Question: I tried to make two columns having the same height, but it was not.

My html code:
'''
<!DOCTYPE html>
<html lang="en">
<head>
<meta charset="utf-8" />
<title>@ViewBag.Title</title>
<link href="~/favicon.ico" rel="shortcut icon" type="image/x-icon" />
<meta name="viewport" content="width=device-width" />
@Styles.Render("~/Content/css")
@Scripts.Render("~/bundles/modernizr")
@Scripts.Render("~/bundles/jquery")
<script type="text/javascript">
jQuery(document).ready(function () {
var divone = jQuery(".main-content").height();
var divtwo = jQuery(".sidebar").height();
var maxdiv = Math.max(divone, divtwo);
jQuery(".main-content").height(maxdiv);
jQuery(".sidebar").height(maxdiv);
});
</script>
</head>
<body>
@RenderBody()
<header>
<h1>Document Heading</h1>
<div class="nav">
<ul class="menu">
<li>@Html.ActionLink("Home", "Index", "Home")</li>
<li>@Html.ActionLink("About", "About", "Home")</li>
<li>@Html.ActionLink("Contact", "Contact", "Home")</li>
<li>@Html.ActionLink("Sermon", "Sermon", "Home")</li>
</ul>
</div>
</header>
<div class="main-content">
<h2>Column 1</h2>
<p>Lorem ipsum dolor sit amet, consectetuer adipiscing elit...</p>
</div>
<div class="sidebar">
<h2>Column 2</h2>
<p>Lorem ipsum dolor sit amet, consectetuer adipiscing elit...</p>
<ul>
<li><a href="#">Link 1</a></li>
<li><a href="#">Link 2</a></li>
</ul>
</div>
<footer>FOOTER</footer>
</body>
</html>
'''
It is the asp.net mvc 4 _Layout.cshtml. The partial css is:
'''
body {
font-size: .85em;
font-family: "Segoe UI" , Verdana, Helvetica, Sans-Serif;
margin: 0;
padding: 0;
background-color: #CCCCFF;
}
.main-content
{
float: left;
width: 60%;
margin-left: 5%;
}
.sidebar
{
float: right;
width: 35%;
background-color: #00FFFF;
}
footer
{
margin: 0px;
clear: both;
background-color: #FF6600;
font-size: .8em;
text-align: center;
height: 50px;
position: absolute;
bottom: 0;
width: 100%;
padding-top: 20px;
}
'''
Why the two columns have different height even they are enforced to be equal by jquery?
<URL>
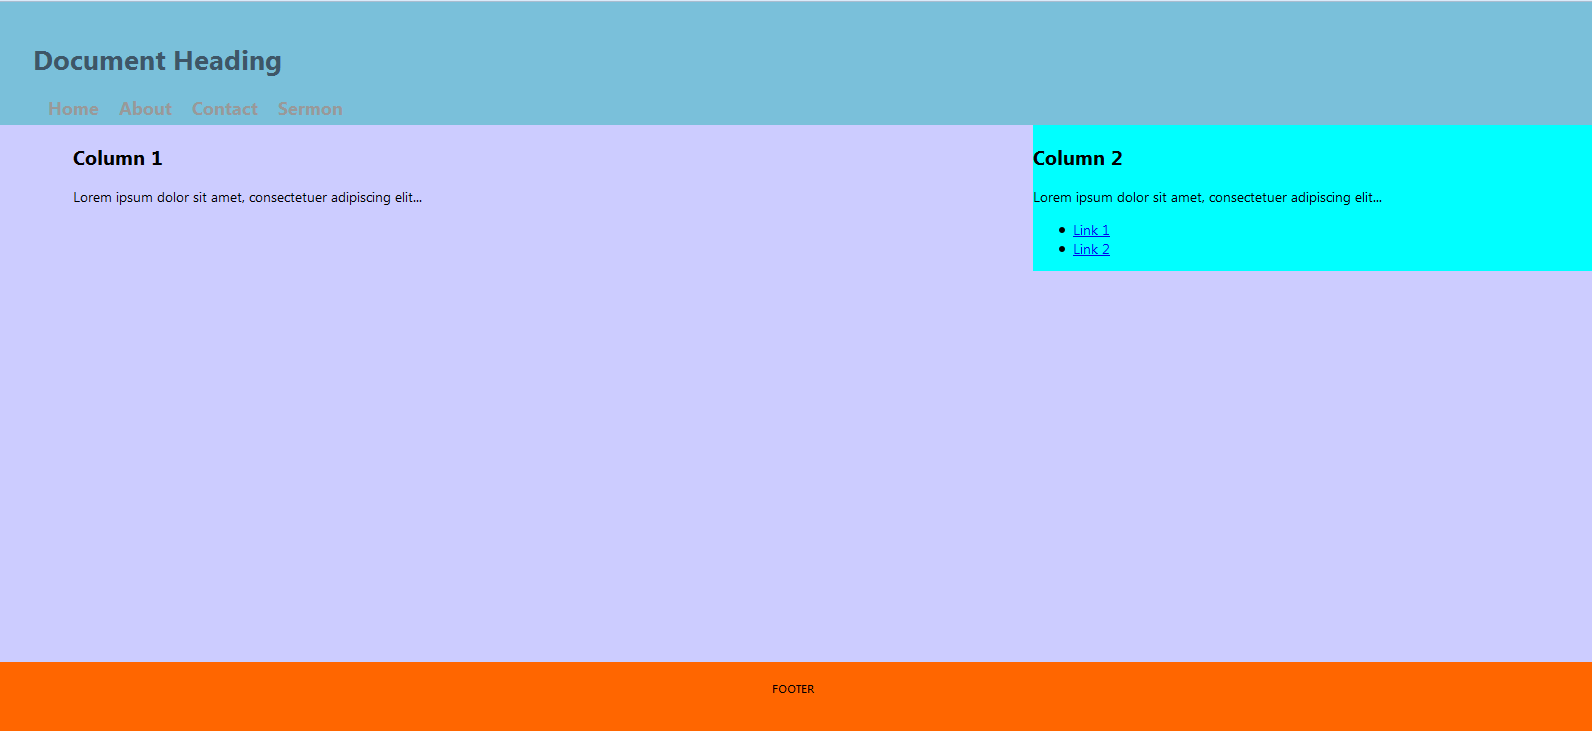
Answer: Resolved it by myself.
'''
var divone = jQuery(".main-content").height();
var divtwo = jQuery(".sidebar").height();
var mainheight = $(window).height() - $('header').height() - $('footer').height();
jQuery(".main-content").height(mainheight);
jQuery(".sidebar").height(mainheight);
'''